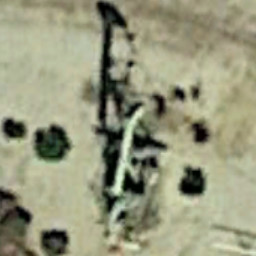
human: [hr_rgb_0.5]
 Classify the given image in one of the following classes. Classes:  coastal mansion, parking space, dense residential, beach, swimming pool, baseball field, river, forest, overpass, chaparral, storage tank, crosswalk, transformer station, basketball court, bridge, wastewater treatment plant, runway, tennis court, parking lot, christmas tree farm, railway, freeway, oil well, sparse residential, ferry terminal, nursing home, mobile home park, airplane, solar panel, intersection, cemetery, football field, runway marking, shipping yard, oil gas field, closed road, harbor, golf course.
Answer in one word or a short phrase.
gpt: oil well